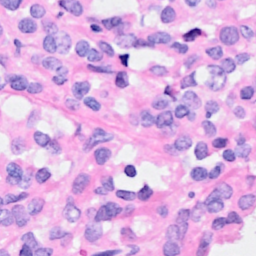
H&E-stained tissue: Breast